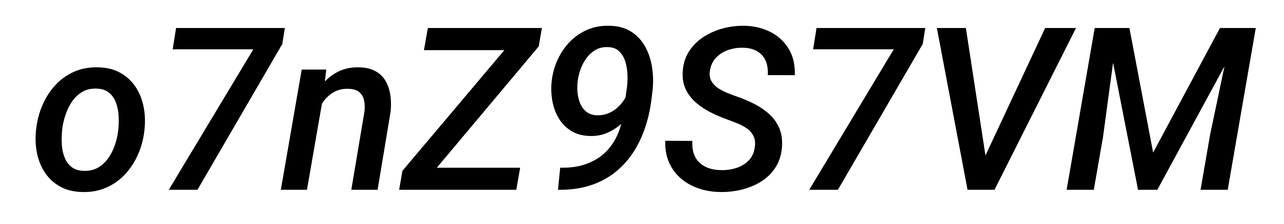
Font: Roboto-Italic_Medium_Italic